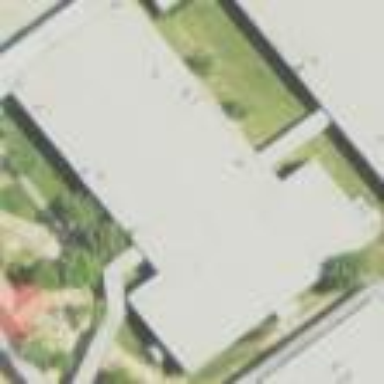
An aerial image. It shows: Building.